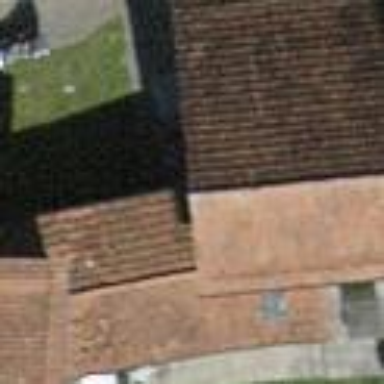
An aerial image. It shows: Building with tile roof.